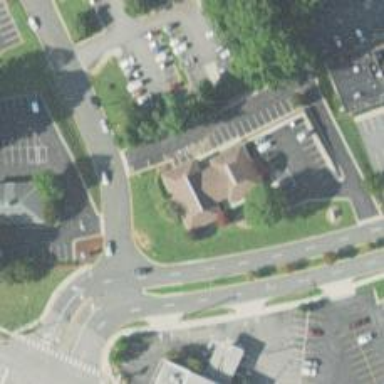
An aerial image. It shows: Healthcare clinic.